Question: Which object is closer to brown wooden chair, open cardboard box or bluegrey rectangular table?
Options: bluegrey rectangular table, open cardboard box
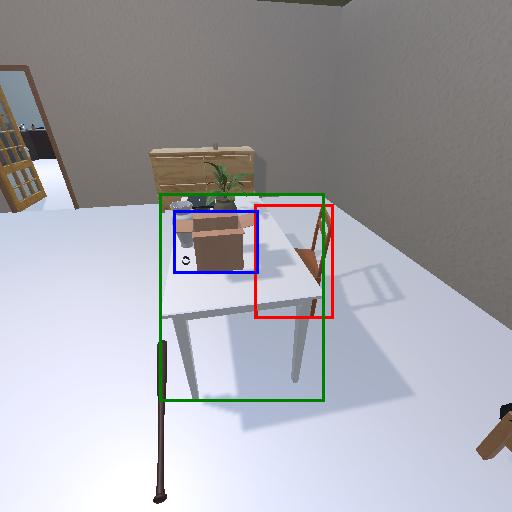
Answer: bluegrey rectangular table